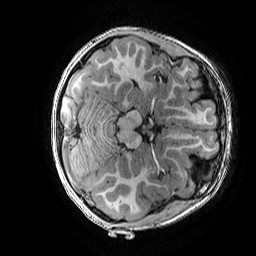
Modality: T1w
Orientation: axial
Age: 8
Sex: male
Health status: ill
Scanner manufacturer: ge
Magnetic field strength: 3 T
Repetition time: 0.007664 s
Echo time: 0.00342 s